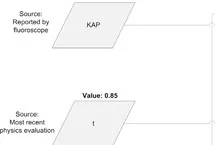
Flowchart outlining the methods and sources of data used to estimate the PSD for Case 4.
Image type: chart (chart)